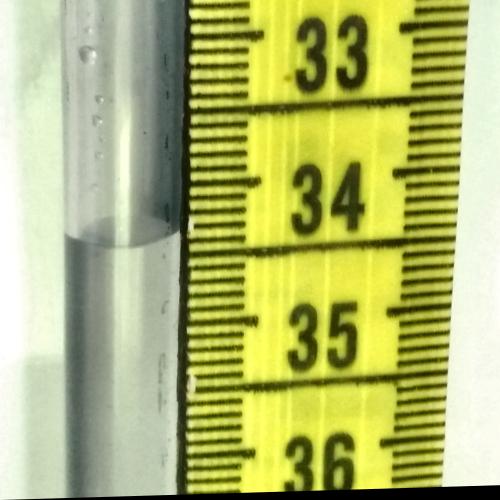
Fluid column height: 34.4 cm